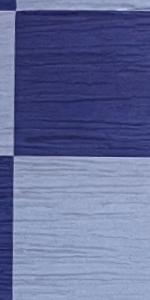
Label: Empty